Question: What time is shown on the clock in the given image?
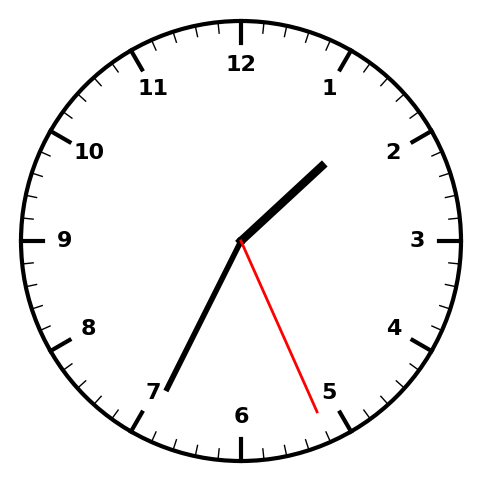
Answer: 01:34:26